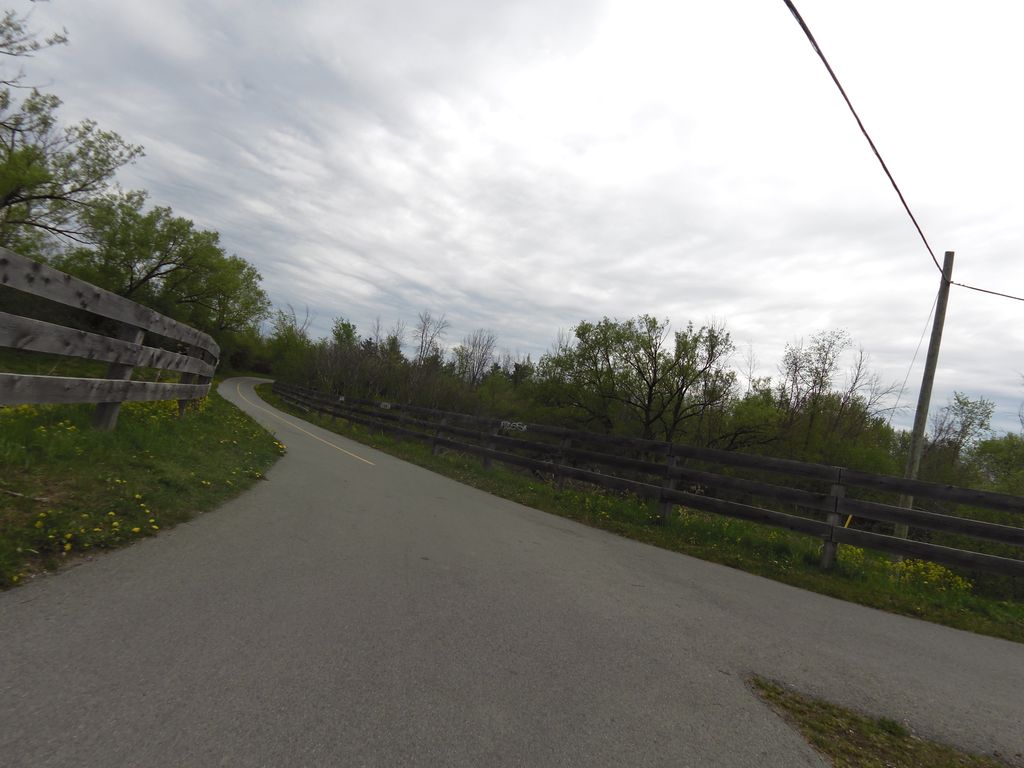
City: ottawa-gatineau